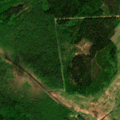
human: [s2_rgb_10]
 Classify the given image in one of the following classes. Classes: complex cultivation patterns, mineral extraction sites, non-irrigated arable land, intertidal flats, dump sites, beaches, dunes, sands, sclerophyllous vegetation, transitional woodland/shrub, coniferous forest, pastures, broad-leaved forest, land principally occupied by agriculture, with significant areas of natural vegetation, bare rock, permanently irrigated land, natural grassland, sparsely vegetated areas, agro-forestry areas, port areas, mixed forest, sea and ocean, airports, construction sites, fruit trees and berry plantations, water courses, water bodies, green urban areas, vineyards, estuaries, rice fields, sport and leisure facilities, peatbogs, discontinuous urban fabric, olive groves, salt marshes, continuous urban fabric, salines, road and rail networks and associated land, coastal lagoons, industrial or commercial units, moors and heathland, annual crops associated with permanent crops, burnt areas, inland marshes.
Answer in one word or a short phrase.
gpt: non-irrigated arable land, pastures, coniferous forest, mixed forest